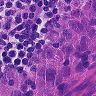
Metastatic tissue present: yes